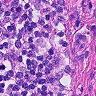
Metastatic tissue present: no